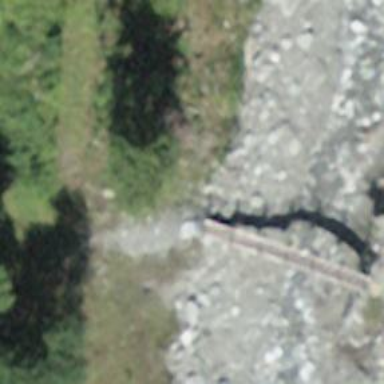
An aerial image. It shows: Path leading to bridge.